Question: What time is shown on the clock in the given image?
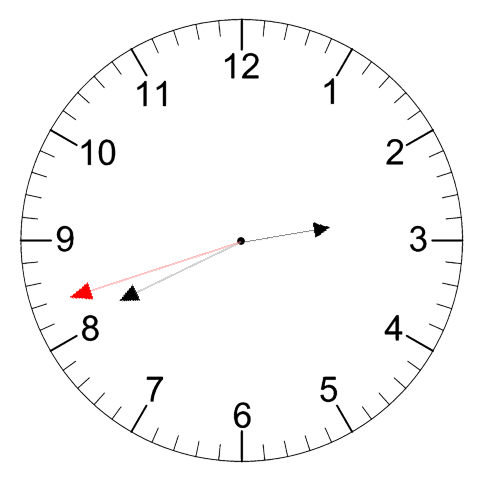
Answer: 02:40:42